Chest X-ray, AP view. Patient: 46 years old, sex M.
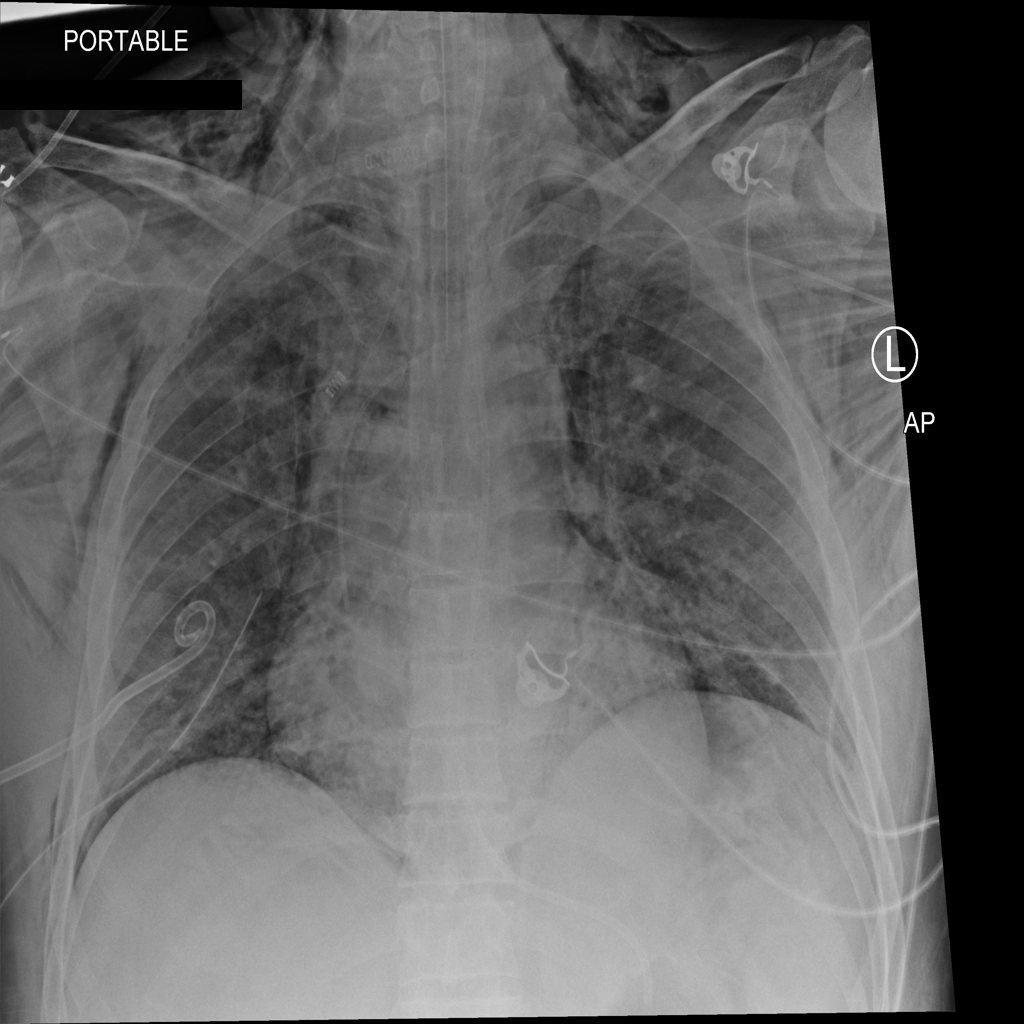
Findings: Emphysema